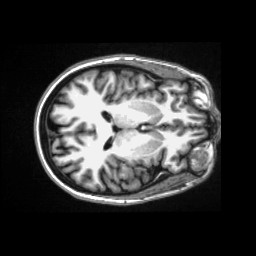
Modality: T1w
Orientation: coronal
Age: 34